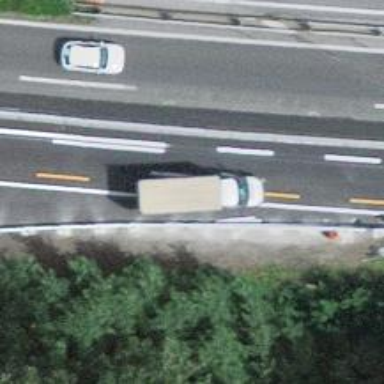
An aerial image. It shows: Asphalt surface bridge on motorway link.